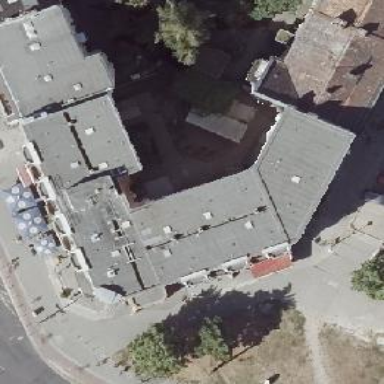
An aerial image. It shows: Bakery.